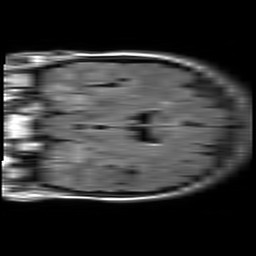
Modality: FLAIR
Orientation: coronal
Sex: female
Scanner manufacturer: philips
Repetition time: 11 s
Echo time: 0.125 s